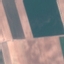
Label: AnnualCrop